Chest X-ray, PA view. Patient: 53 years old, sex M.
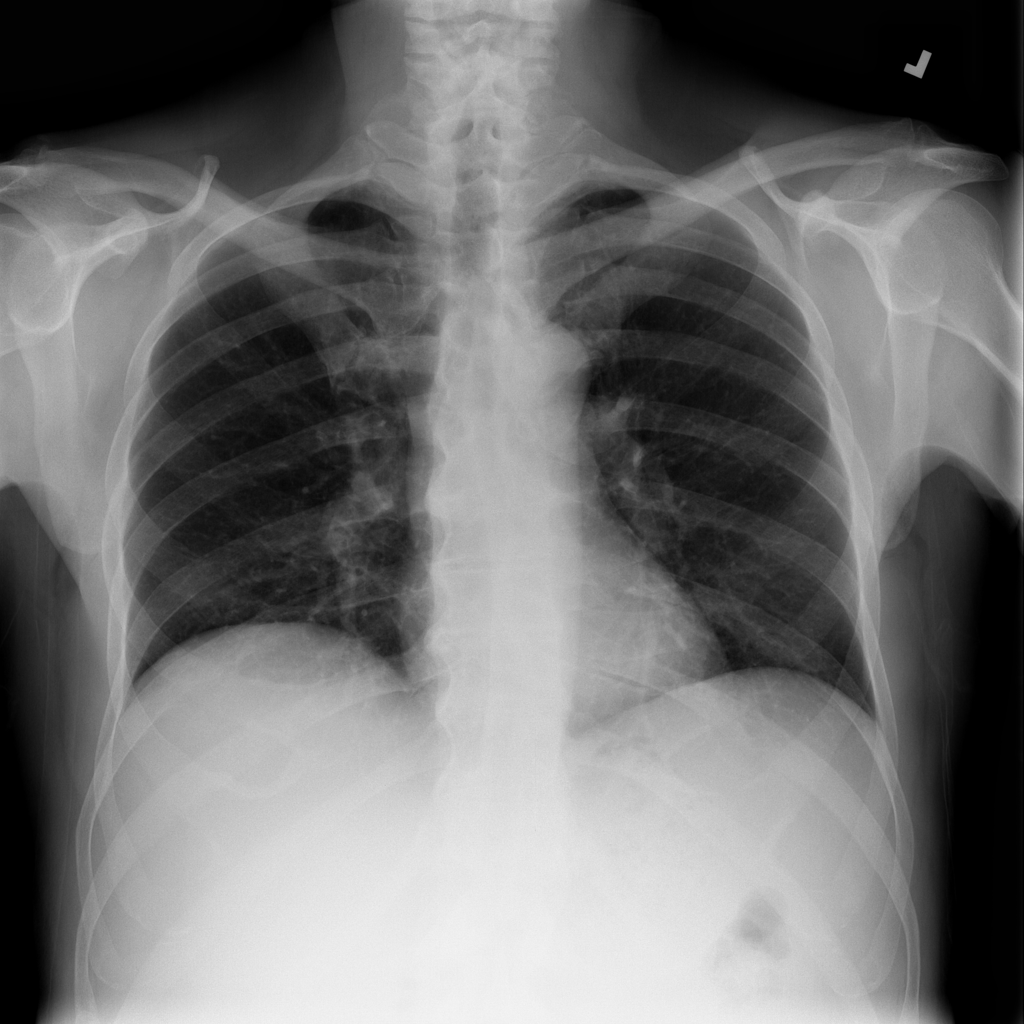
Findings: No Finding